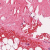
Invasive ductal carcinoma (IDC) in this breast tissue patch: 0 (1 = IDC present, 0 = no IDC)